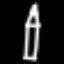
Label: pencil